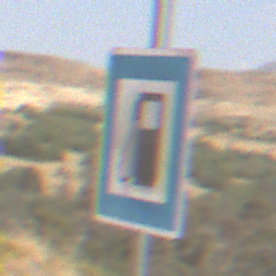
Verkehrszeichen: Tankstelle
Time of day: Midday
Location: Outdoor (Nature)
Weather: PartlyCloudy
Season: NotSpecified
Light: Natural